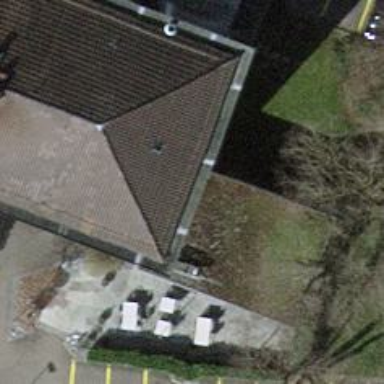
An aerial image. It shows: Restaurant.